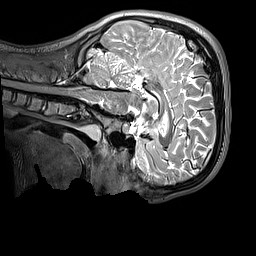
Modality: T2w
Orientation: sagittal
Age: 13
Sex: male
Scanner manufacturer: siemens
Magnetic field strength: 3 T
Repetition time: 3.2 s
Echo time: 0.408 s